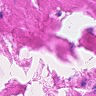
Metastatic tissue present: no